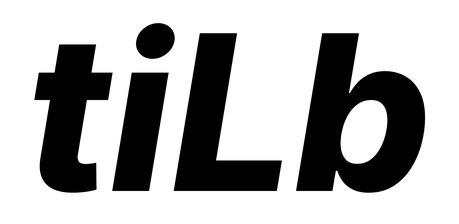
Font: Inter-Italic_ExtraBold_Italic